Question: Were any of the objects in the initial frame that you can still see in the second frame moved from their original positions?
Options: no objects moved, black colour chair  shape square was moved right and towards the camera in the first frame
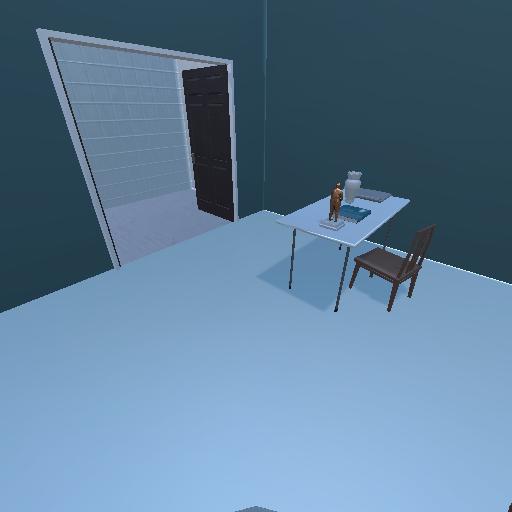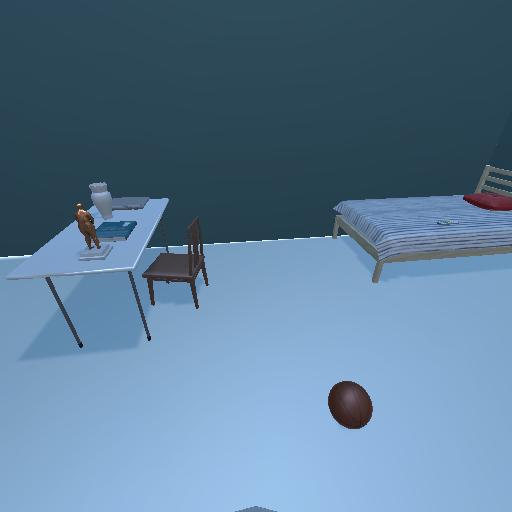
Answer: no objects moved